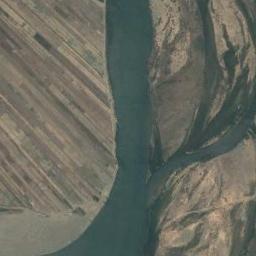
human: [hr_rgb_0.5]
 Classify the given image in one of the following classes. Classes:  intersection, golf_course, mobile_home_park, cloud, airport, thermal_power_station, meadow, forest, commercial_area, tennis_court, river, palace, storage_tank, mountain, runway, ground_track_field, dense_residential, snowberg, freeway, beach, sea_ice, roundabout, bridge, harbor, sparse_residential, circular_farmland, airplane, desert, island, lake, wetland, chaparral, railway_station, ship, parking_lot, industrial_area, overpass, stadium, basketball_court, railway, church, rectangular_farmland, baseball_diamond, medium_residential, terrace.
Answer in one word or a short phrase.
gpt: river